Question: I am running a process on a Windows 7 X64 with 6GB RAM. The problem rises when I want to commit more than near 2GB for this process. I wanted to use SetProcessWorkingSetSize() but it has no effects. Still getting access violation in about 2040 MB and more than 30% of the RAM is free. Also the oddest is the fact that the amount of allocated memory is the same in every run. My question is how can I use more than this value for my process? I need to take the most out of the RAM for this process. To test it, I wrote a simple code. As you can see I am not trying to allocate a big array, in each iteration of a while(1) loop I allocate only 640 bytes and access violation occurs exactly around 2040MBs.
Here is the code segment:
'''
class Dummy
{
long double x;
long double y;
long double z;
long double k;
long double l;
long double m;
long double n;
long double p;
};
int main()
{
while(1){new Dummy[10];}
}
'''
Here is a screenshot of task manager:

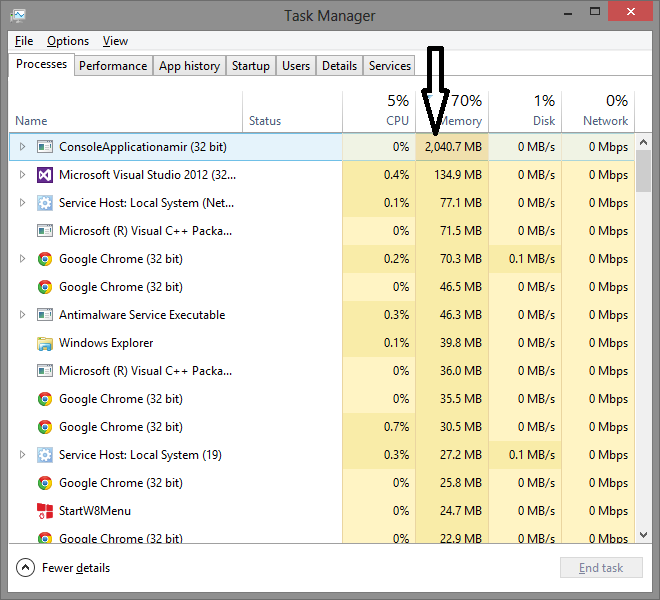
Answer: Your program is compiled in 32 bits mode. As such, it can only use so much memory. This is an architecture limitation.
If you want it to be able to use more memory, you must compile it in 64 bits mode.